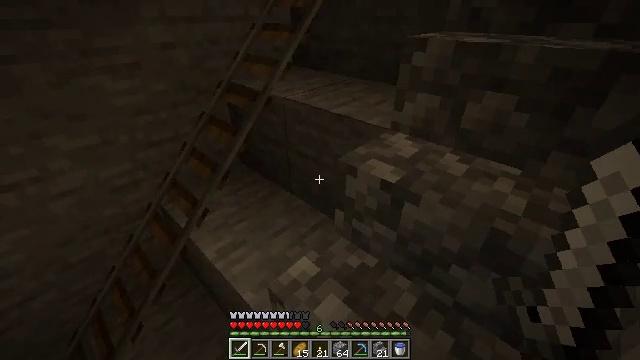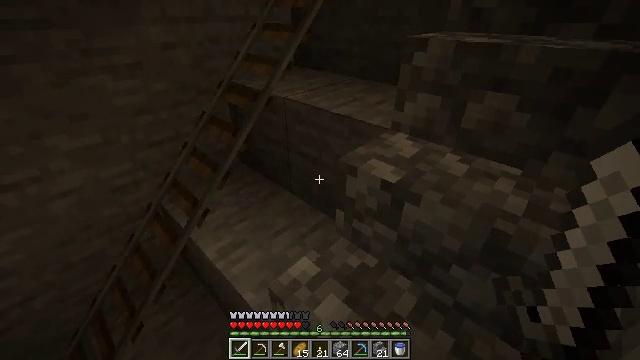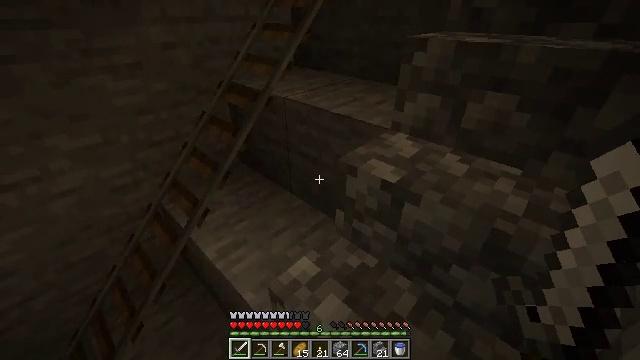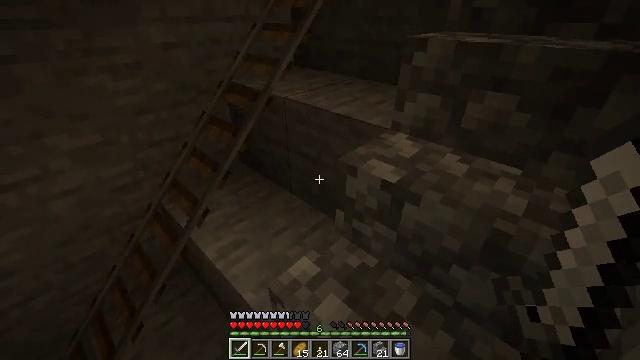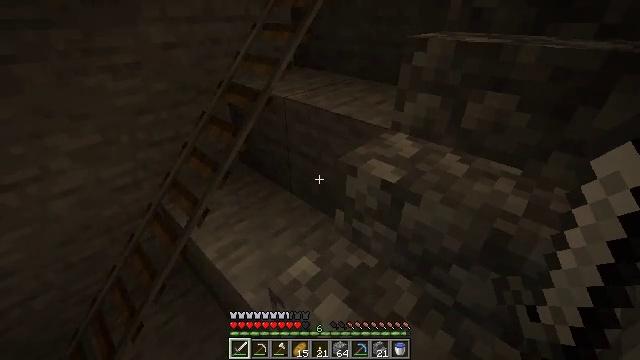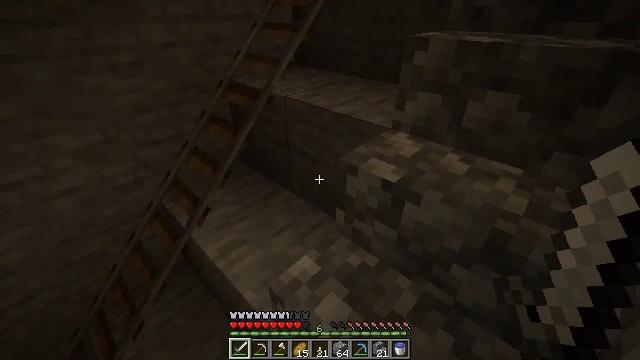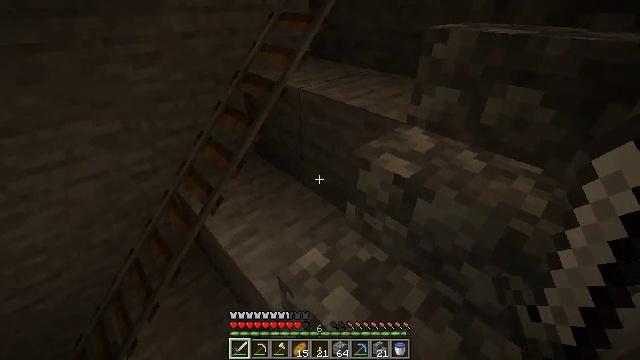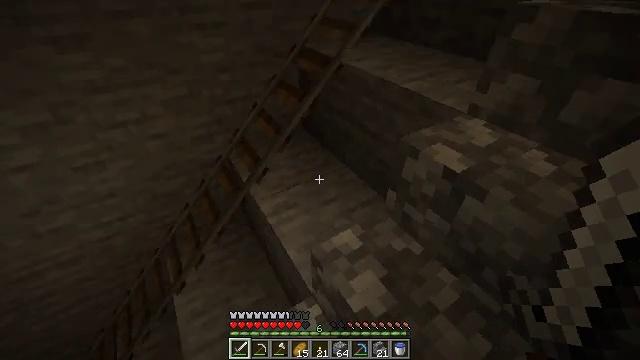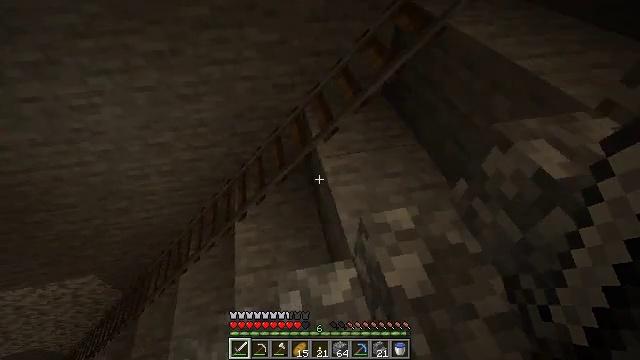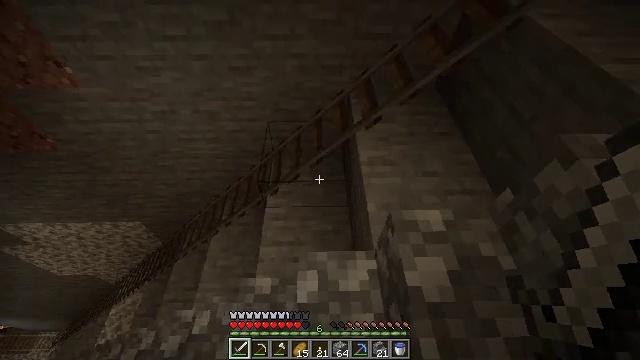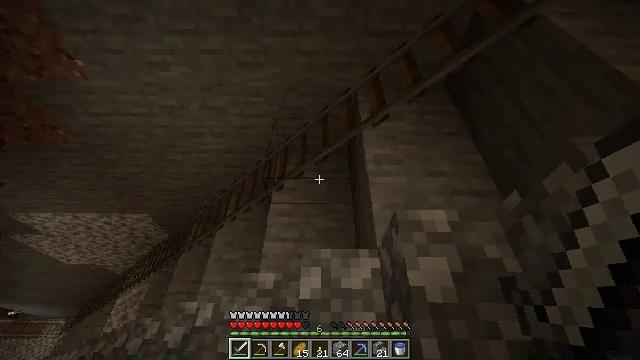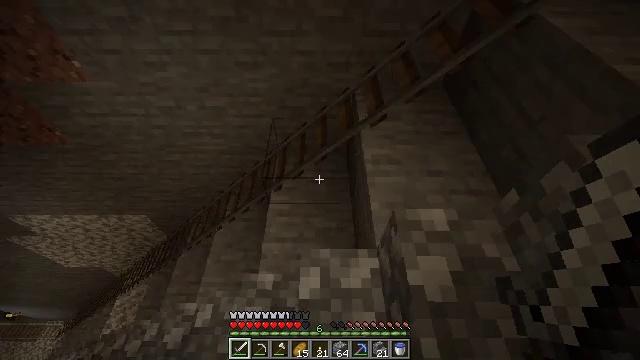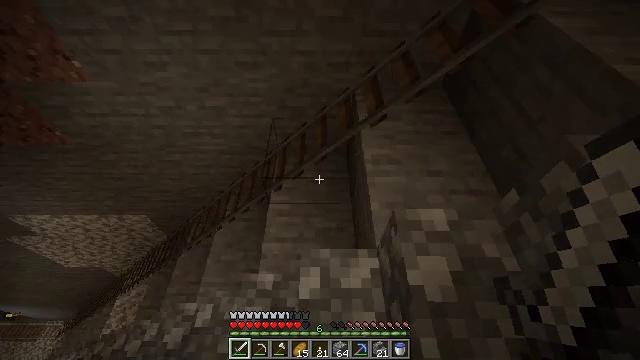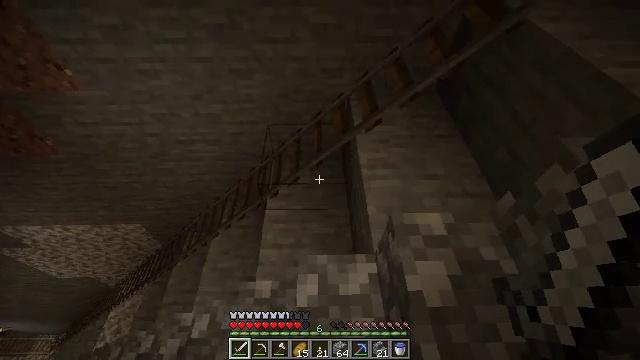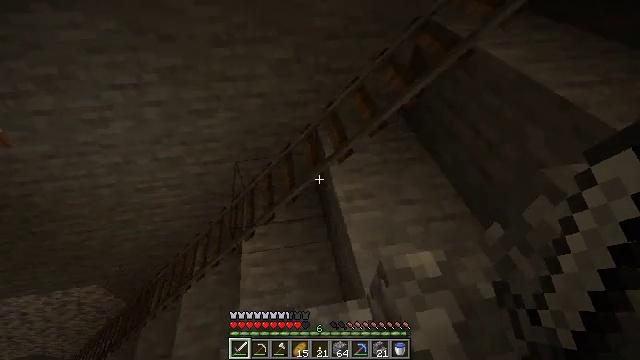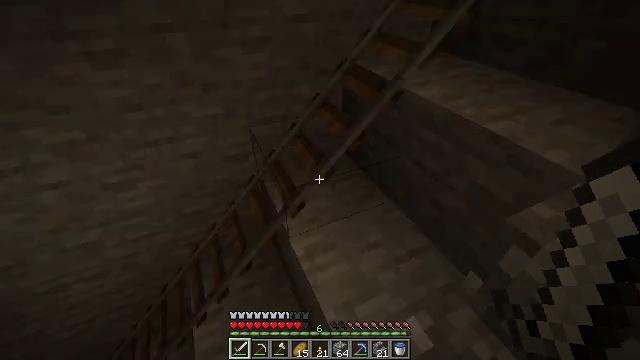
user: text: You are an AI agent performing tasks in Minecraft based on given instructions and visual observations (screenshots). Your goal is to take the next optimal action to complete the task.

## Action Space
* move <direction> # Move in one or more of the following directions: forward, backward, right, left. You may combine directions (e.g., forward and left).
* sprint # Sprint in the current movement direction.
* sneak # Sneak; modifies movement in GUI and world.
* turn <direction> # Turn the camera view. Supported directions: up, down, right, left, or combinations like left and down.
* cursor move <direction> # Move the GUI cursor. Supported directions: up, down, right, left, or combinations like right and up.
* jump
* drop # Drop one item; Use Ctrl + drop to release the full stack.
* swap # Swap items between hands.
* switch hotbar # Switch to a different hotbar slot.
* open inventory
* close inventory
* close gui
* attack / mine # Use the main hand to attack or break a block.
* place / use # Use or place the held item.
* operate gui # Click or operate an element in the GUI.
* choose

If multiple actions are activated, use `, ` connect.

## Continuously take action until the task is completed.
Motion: motion action
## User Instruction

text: Harvest stone in the caves.
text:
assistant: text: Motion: no_op
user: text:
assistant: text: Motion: no_op
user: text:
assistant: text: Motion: no_op
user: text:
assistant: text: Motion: no_op
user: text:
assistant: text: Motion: no_op
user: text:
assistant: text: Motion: turn left and down
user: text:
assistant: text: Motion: turn left and down
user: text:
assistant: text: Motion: turn left and down
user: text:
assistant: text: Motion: turn left and down
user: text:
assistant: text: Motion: turn left
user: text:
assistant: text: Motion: no_op
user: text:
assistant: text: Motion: no_op
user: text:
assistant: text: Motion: move forward, turn right and up
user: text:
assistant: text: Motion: move forward, turn right and up
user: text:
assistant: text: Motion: move forward, turn right and up
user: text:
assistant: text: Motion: move forward, turn right and up
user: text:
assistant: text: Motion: move forward, turn right and up
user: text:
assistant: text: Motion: move forward, turn right and up
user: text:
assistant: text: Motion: move forward, turn right and up
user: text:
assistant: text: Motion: move forward, turn right
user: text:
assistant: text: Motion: move forward, turn right
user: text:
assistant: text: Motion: move forward, turn right
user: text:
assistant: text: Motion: move forward and move left, turn right and down
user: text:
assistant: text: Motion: move forward and move left, turn right and down
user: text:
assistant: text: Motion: move forward and move left
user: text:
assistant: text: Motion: move forward and move left
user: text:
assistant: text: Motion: move forward and move left
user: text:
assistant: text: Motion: no_op
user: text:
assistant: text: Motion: no_op
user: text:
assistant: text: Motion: turn right and down